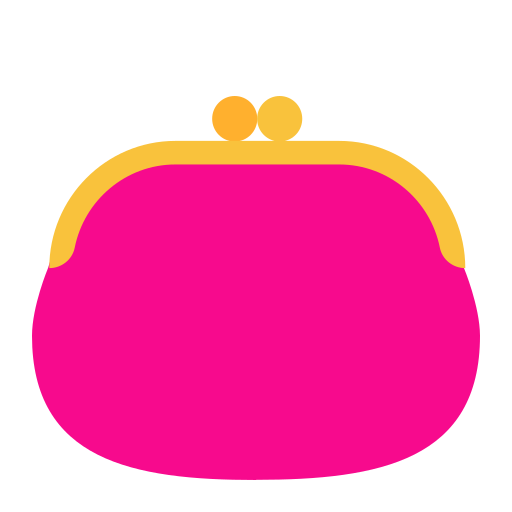
purse flat